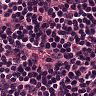
Metastatic tissue present: no